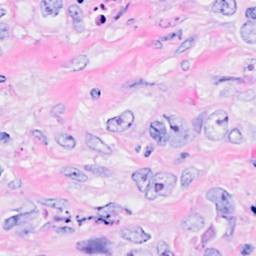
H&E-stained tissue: Breast